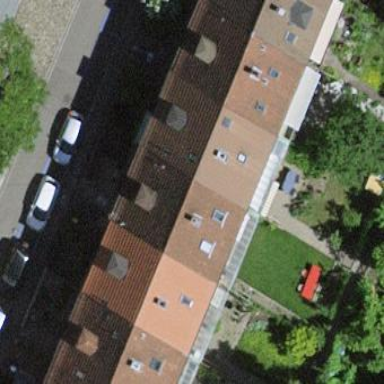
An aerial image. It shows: Terrace building.